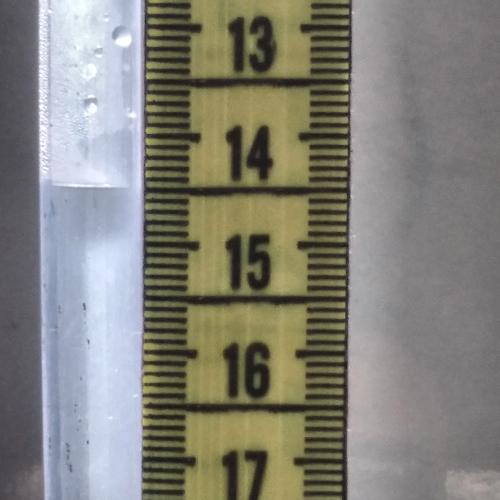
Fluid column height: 14.5 cm